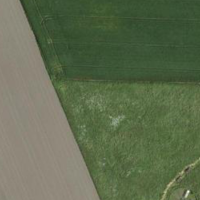
EUNIS habitat code: 52
Species observed at this site:
Prunus mahaleb